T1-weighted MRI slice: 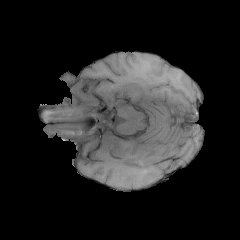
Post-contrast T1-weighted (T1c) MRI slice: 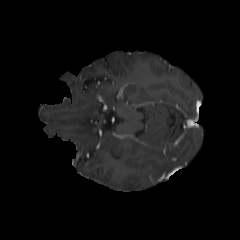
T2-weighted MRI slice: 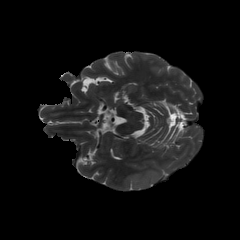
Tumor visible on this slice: yes